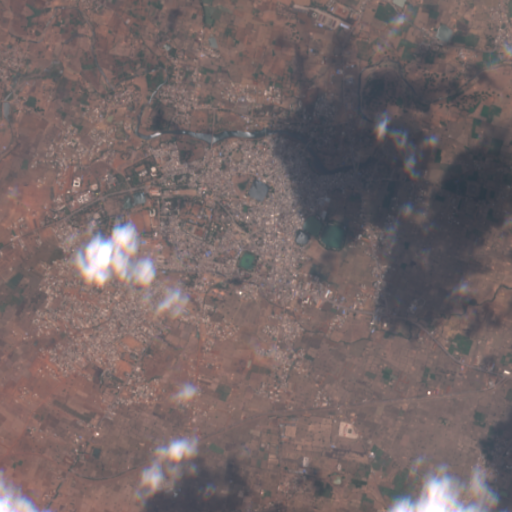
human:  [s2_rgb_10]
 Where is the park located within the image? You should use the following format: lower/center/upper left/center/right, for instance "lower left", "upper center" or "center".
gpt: The park is located in the center left of the image.
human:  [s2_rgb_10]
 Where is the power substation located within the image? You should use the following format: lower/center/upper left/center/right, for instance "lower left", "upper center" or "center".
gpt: The power substation is located in the upper center of the image.
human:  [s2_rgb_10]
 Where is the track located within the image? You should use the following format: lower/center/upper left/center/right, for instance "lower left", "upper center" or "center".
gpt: The track is located in the center left of the image.
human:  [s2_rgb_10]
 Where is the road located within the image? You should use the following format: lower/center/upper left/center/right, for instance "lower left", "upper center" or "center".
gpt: There is no road in the image.